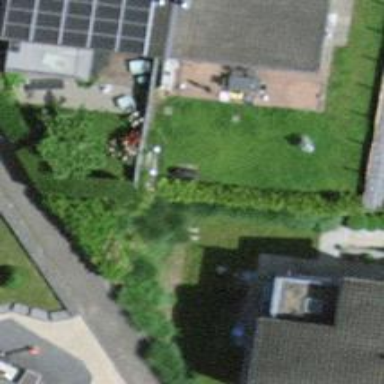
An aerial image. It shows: Hedge barrier.